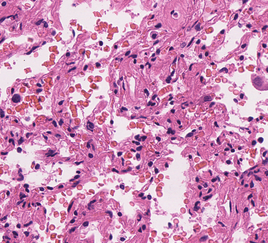
Tumor epithelial tissue: no
Tumor-associated stroma tissue: no
Normal tissue: yes